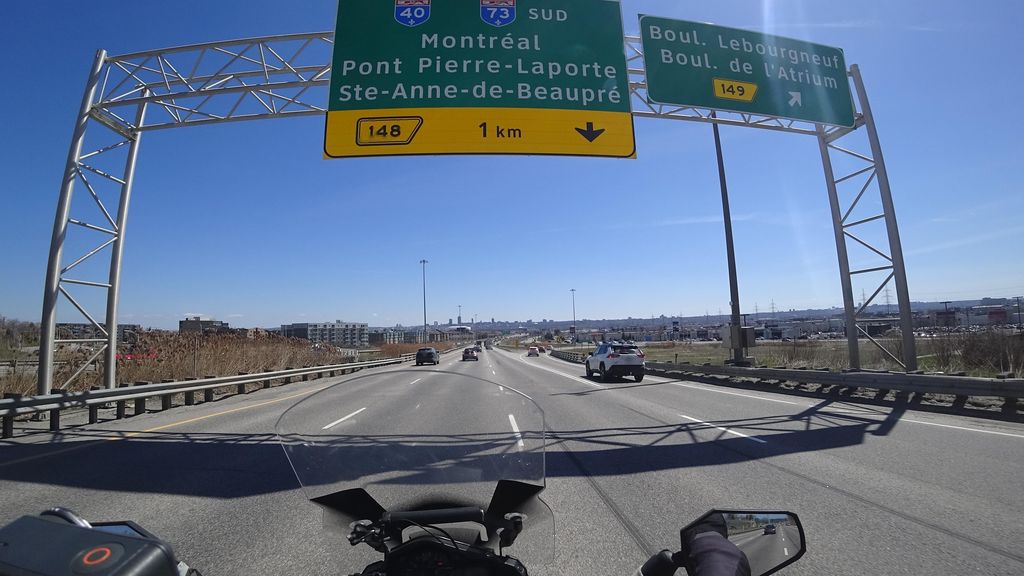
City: quebec_city